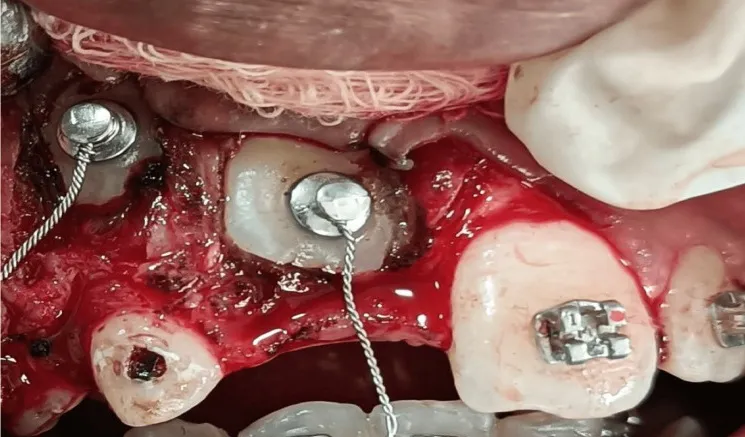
Surgical exposure of impacted 11 and 13.
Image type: medical_photograph (other_medical_photograph)